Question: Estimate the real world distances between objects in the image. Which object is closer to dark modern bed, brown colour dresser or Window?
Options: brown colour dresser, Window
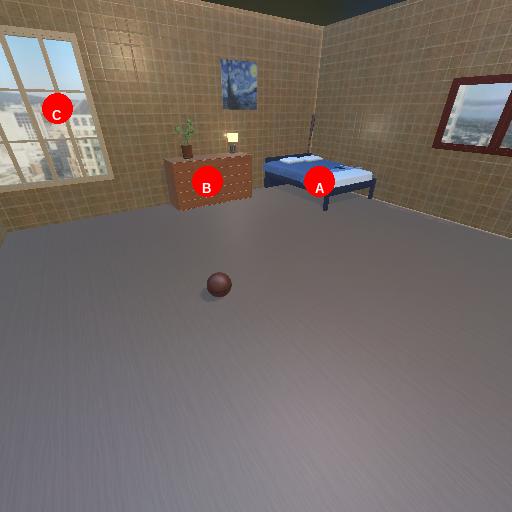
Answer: brown colour dresser